Question: I'm trying out <URL> for my JS testing, and I'm getting this weird fragment:

Oddly, the <URL> I'm following also has this fragment in his screenshots, yet the author makes no mention of anything being awry. I'm using Chrome 18. I can't seem to find this anywhere in the web inspector either...
Anyone know what's up with this? Driving me nuts...
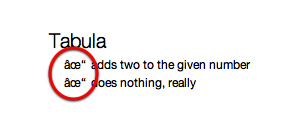
Answer: Looks like some UTF-8 being interpreted in another charset (probably Latin-1). Try setting your browser's encoding to UTF-8--do you see something more useful? (Probably a checkmark: ✔️)
: yes, it's the UTF-8 encoding of "✔️" interpreted as Latin-1. You may need to add a '<meta charset="utf8">' to the top of your '<head>'.